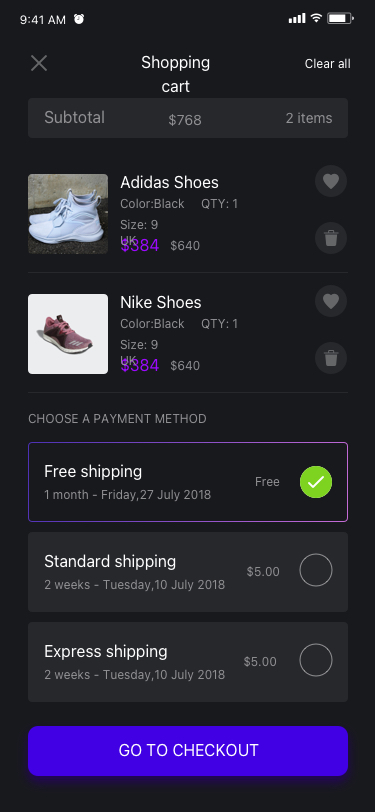
Text in this UI design:
Shopping cart
Clear all
$768
Subtotal
2 items
Adidas Shoes
$384
$640
Color:Black
Size: 9 UK
QTY: 1
Nike Shoes
$384
$640
Color:Black
Size: 9 UK
QTY: 1
CHOOSE A PAYMENT METHOD
Free shipping
1 month - Friday,27 July 2018
Free
Standard shipping
2 weeks - Tuesday,10 July 2018
$5.00
Express shipping
2 weeks - Tuesday,10 July 2018
$5.00
9:41 AM
GO TO CHECKOUT
Shopping cart
Clear all